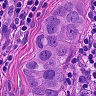
Metastatic tissue present: yes